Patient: sex F, age 60
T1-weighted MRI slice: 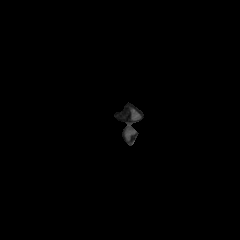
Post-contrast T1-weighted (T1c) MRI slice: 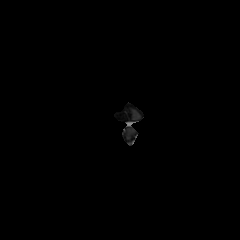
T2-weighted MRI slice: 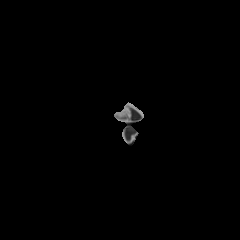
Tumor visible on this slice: no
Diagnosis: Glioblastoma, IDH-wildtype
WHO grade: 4